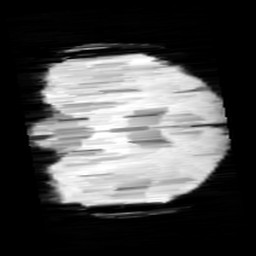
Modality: minIP
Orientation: coronal
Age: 9
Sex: male
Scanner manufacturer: siemens
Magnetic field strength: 3 T
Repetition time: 0.027 s
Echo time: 0.02 s